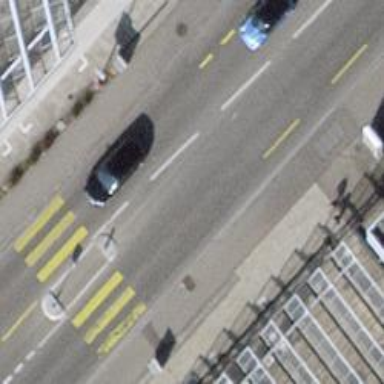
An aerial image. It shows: Primary highway with dedicated lane for cyclists.